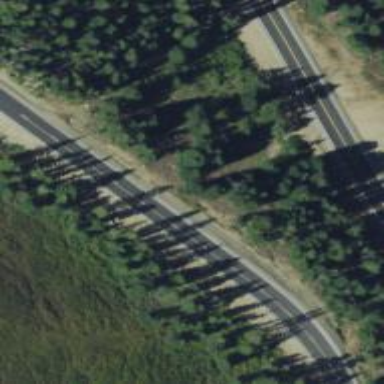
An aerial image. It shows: Tertiary road.